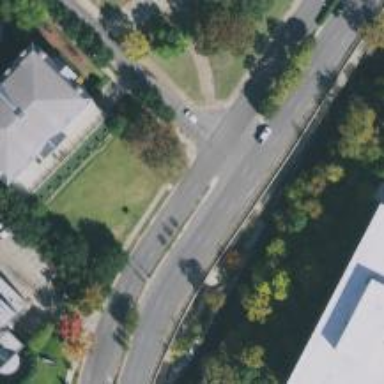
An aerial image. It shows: Secondary road with separate sidewalks.